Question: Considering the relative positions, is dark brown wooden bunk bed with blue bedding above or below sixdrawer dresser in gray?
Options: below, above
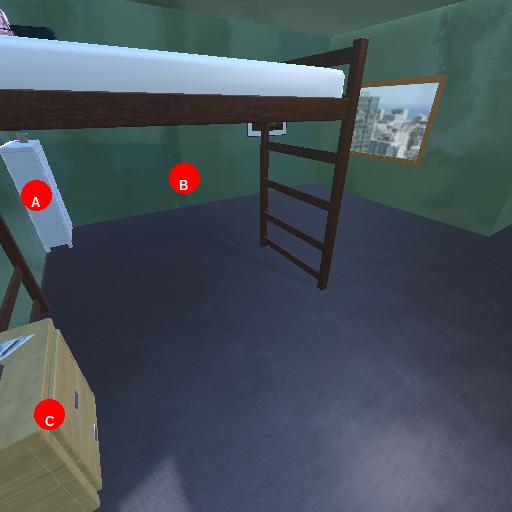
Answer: below